Question:
I get this error on ruby syntax after installing the Aptana Eclipse plugin. I think I might have failed an install, because I did get an error after I opened up Eclipse a while ago. Anyone know how to fix this?
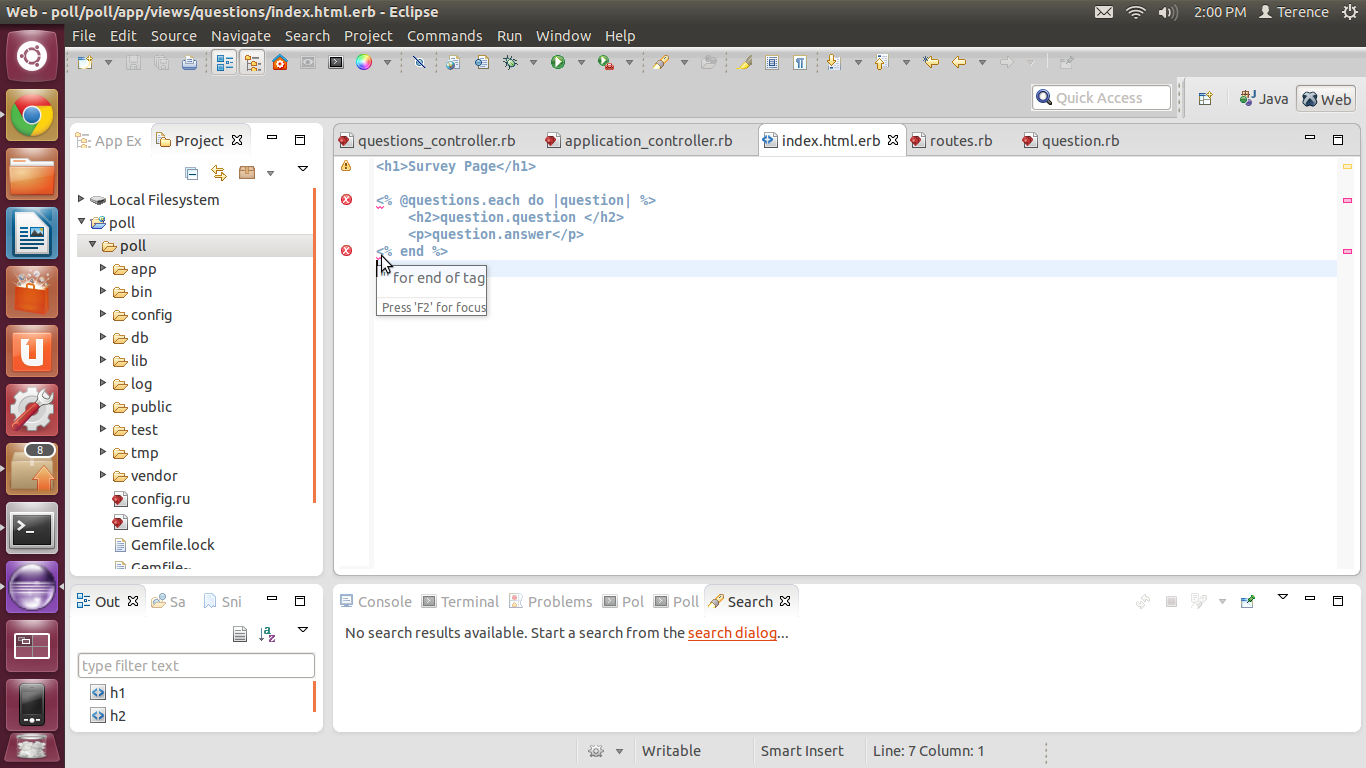
Answer: Turns out it was a bad install. I was missing dependencies.
'''
sudo apt-get install libwebkitgtk-1.0-0
'''
Should fix the problem.